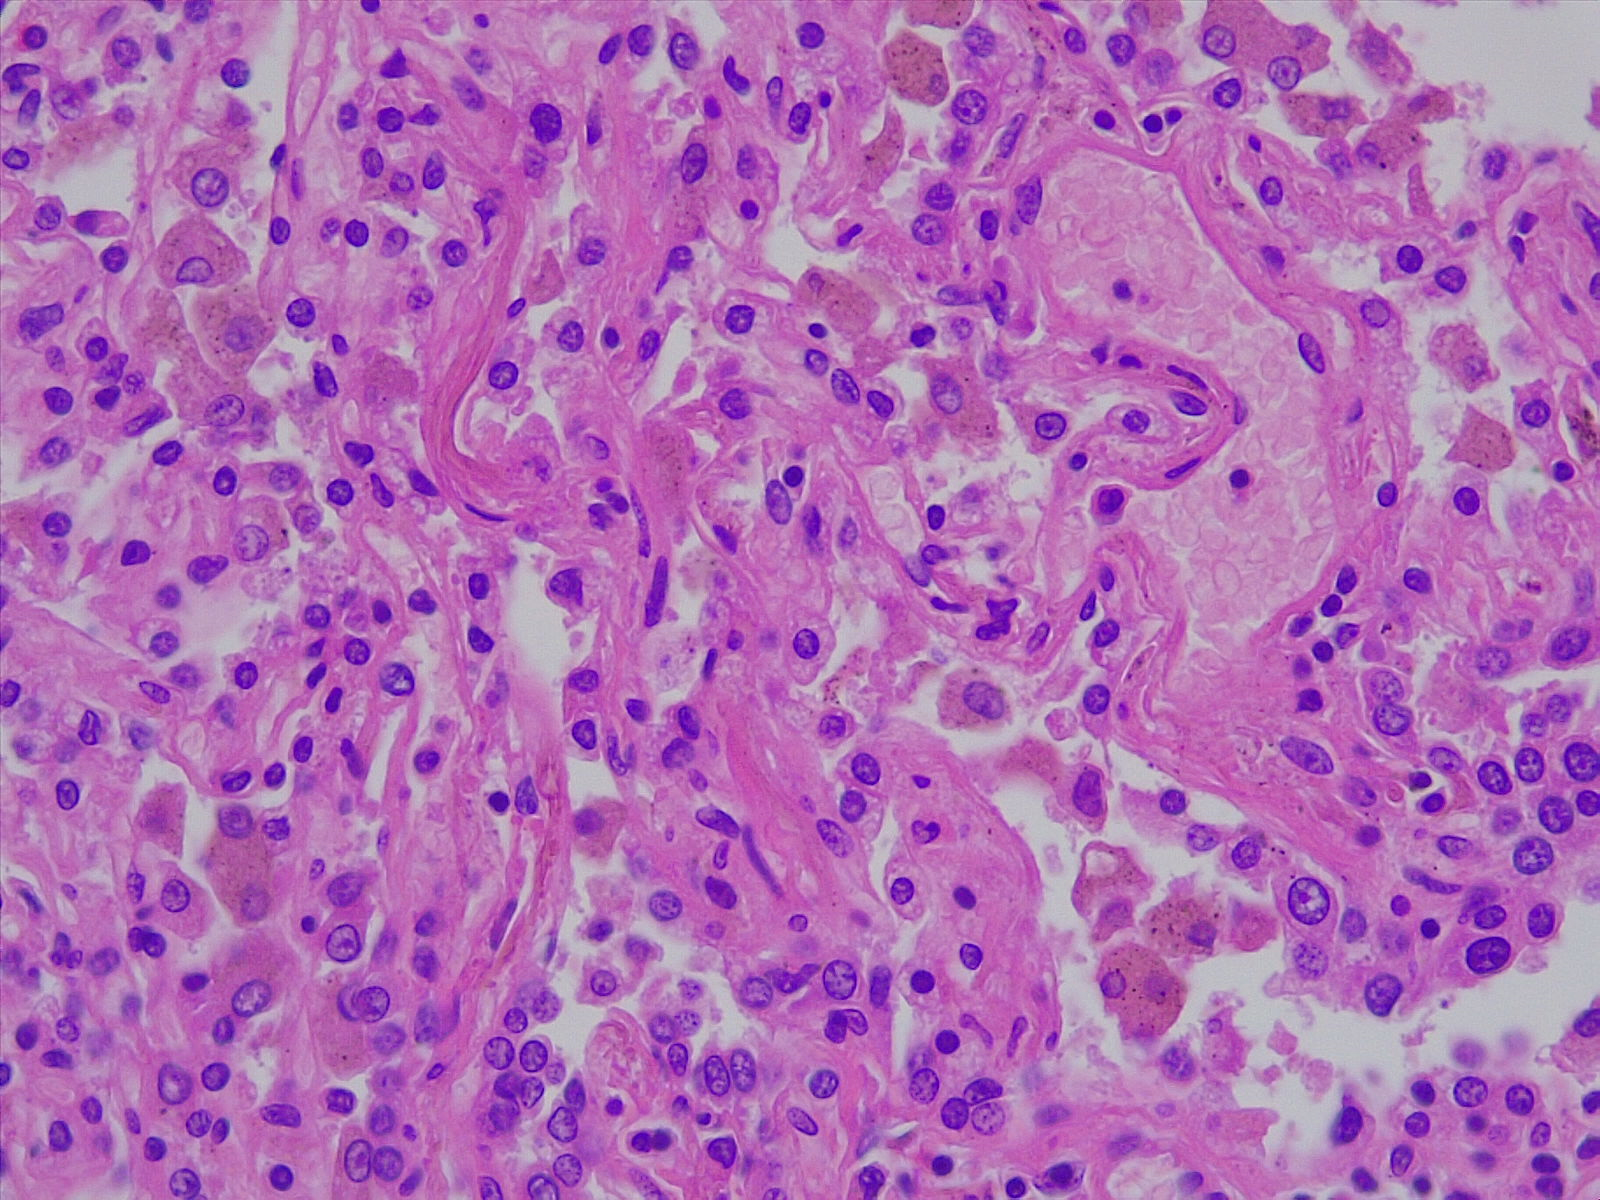
Label: normal lung tissue